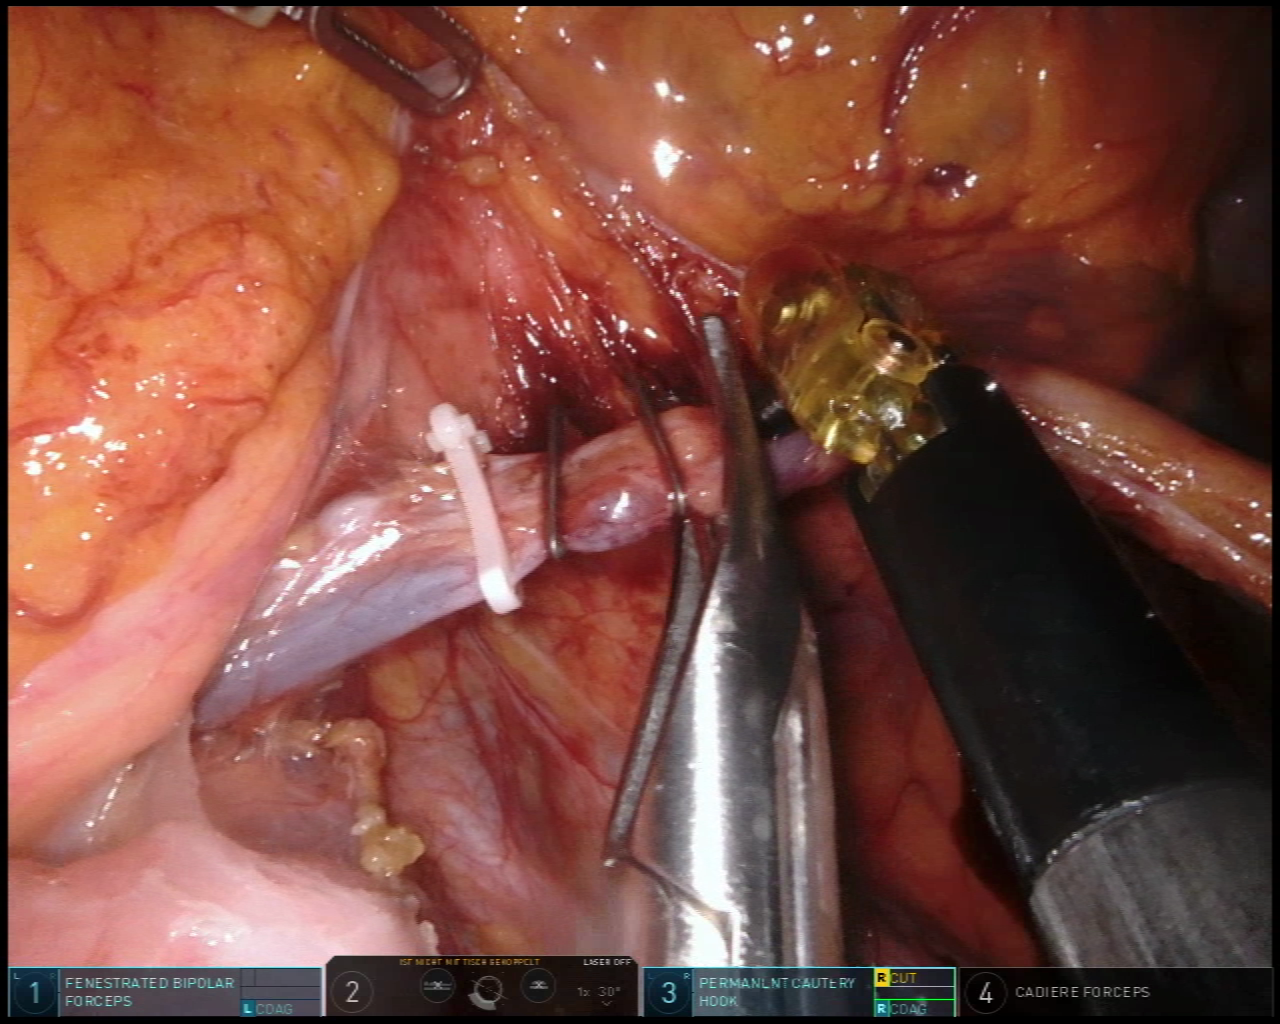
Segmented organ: intestinal_veins
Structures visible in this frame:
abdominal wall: no
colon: no
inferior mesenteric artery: no
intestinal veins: yes
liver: no
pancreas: no
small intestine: yes
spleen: no
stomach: no
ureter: no
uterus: no
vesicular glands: no